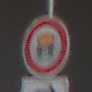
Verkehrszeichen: VerbotFahrzeugeWassergefaehrdenderLadung
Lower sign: RichtungsangabeDurchPfeile5
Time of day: MorningAfternoon
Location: Outdoor (Urban)
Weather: Clear
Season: NotSpecified
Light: Natural